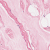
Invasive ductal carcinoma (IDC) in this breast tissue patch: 0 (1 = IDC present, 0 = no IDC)